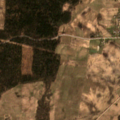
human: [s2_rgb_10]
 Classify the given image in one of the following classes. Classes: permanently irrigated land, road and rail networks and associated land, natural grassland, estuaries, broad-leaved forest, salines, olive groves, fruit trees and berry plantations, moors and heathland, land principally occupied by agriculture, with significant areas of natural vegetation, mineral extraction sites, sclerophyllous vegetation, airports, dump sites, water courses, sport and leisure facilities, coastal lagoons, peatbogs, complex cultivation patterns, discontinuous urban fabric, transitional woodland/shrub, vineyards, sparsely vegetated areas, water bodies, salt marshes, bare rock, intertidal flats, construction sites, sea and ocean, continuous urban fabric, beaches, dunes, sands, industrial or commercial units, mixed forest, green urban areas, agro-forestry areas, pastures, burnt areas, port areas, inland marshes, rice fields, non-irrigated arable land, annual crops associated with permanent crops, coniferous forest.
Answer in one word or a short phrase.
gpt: non-irrigated arable land, complex cultivation patterns, mixed forest